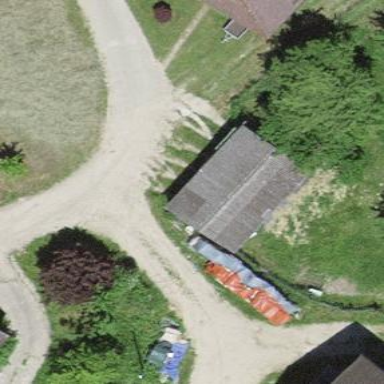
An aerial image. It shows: Garage.